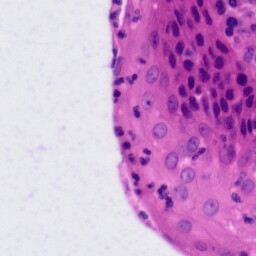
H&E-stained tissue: Tonsil